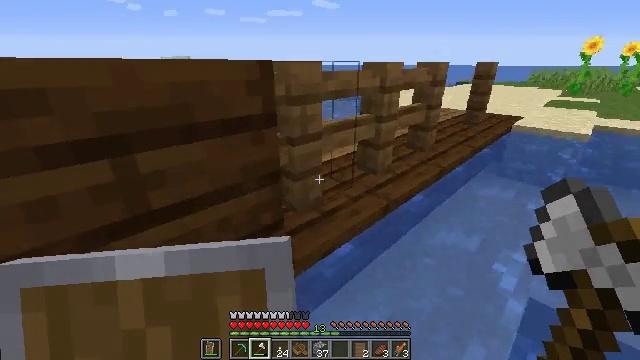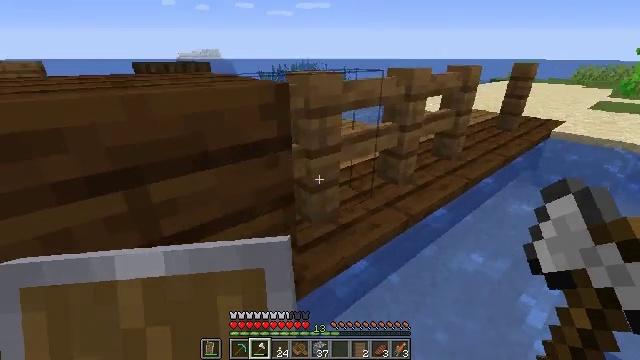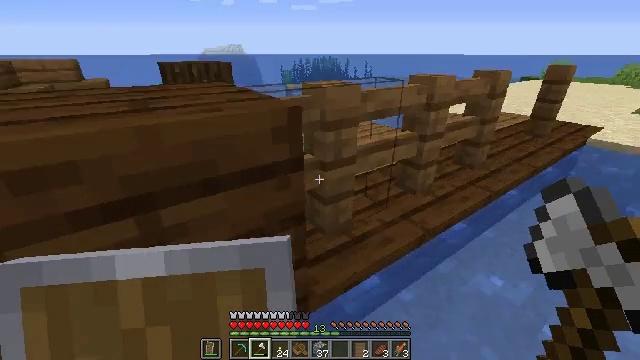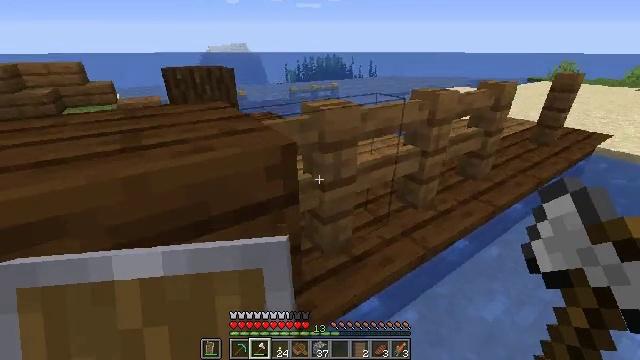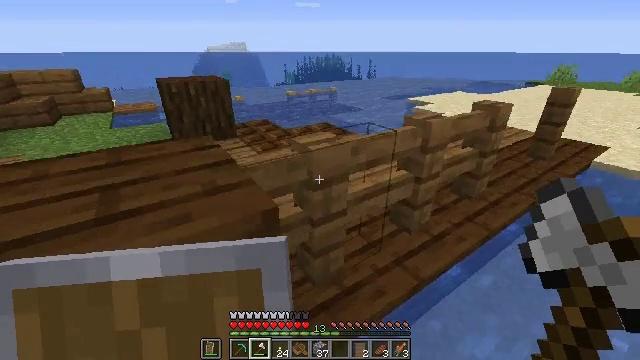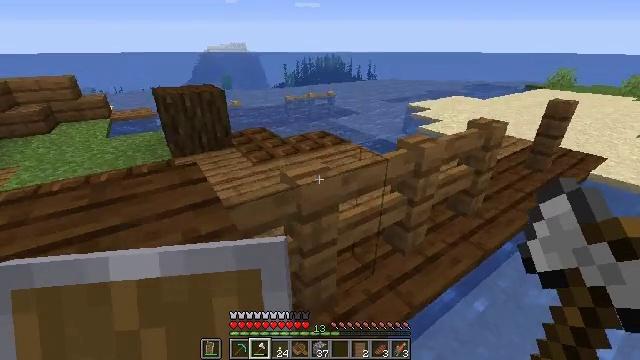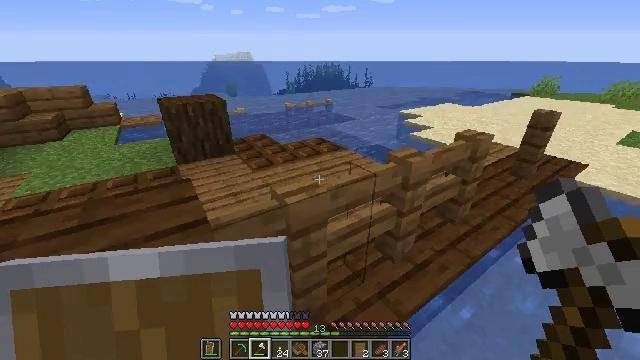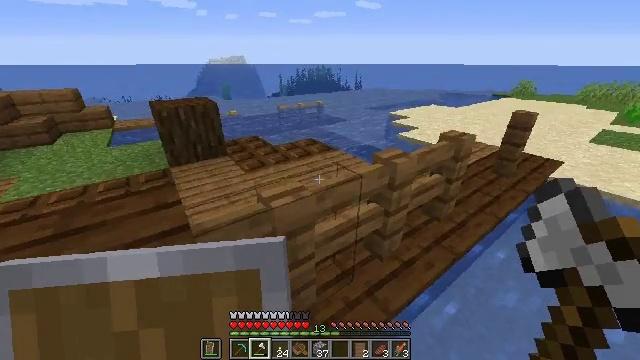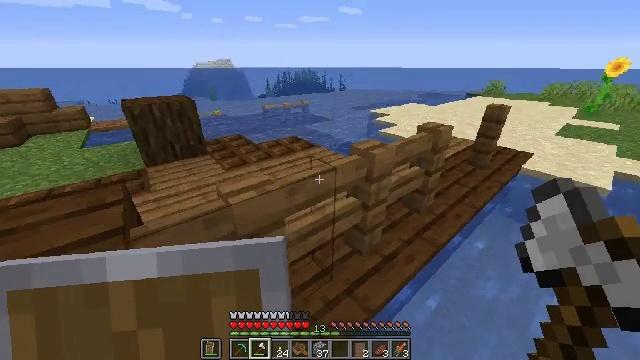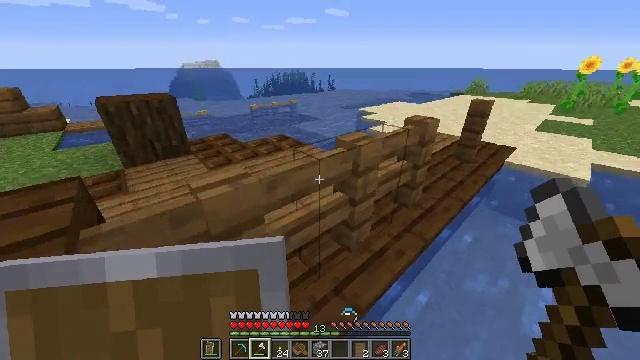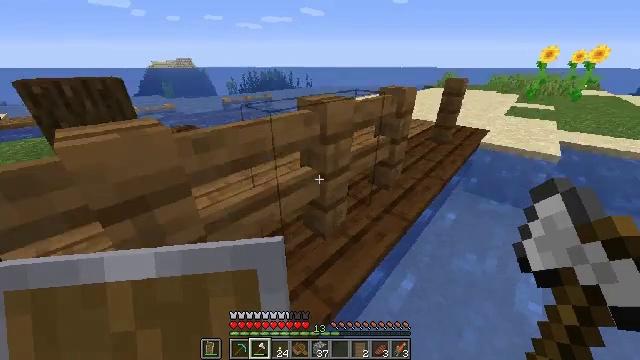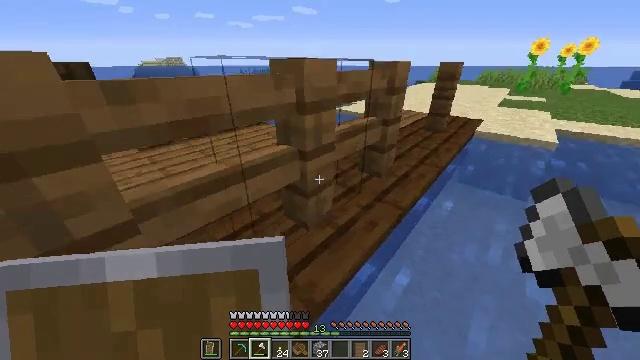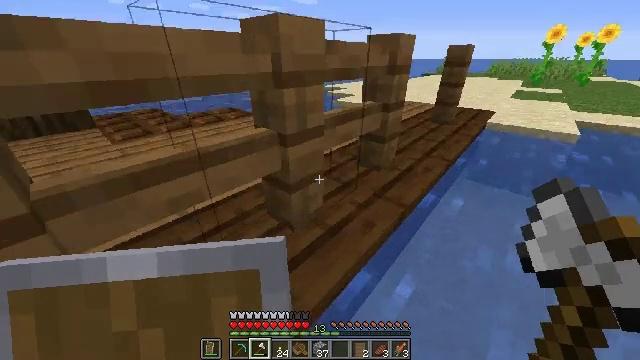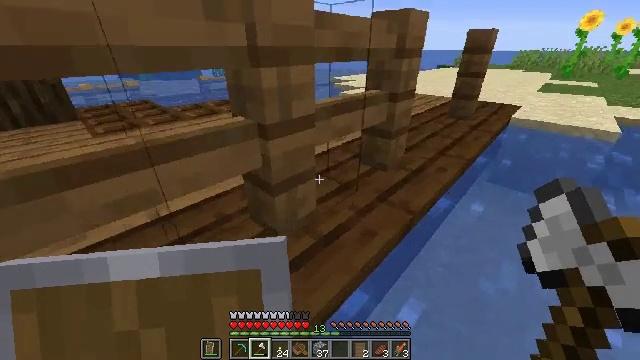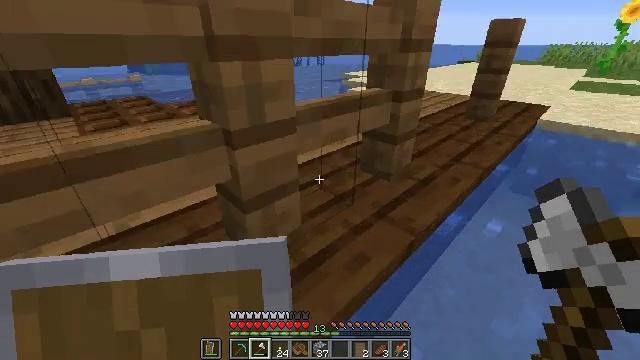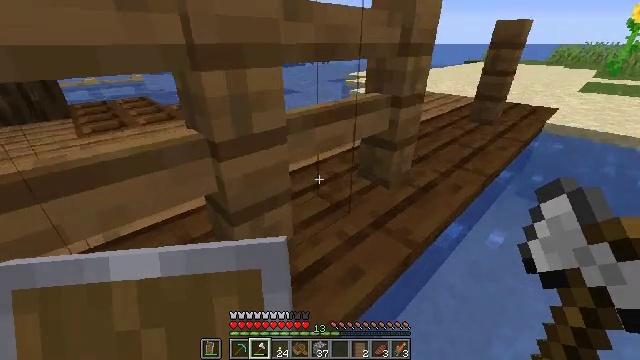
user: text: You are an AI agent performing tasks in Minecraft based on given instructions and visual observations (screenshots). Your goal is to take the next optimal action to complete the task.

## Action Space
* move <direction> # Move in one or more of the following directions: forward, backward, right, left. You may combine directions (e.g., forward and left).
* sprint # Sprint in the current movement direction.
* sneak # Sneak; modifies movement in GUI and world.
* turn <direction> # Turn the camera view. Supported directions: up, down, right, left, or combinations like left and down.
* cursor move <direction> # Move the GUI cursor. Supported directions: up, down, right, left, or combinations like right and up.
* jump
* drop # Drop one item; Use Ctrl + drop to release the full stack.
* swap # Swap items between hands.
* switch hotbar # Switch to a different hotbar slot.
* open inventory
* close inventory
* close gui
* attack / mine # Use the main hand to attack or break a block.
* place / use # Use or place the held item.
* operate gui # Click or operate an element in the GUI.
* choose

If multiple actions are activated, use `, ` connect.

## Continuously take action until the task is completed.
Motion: motion action
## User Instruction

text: Combine diamonds and a stick to craft a diamond shovel.
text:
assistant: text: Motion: move forward, sprint, turn left and down, jump
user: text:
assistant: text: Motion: move forward, sprint, turn left, jump
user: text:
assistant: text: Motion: move forward and move right, sprint, jump
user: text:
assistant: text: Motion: move forward and move right, sprint, jump
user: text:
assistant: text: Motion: move forward and move right, sprint, jump
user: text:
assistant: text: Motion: move forward and move right, sprint, jump
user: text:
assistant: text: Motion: move forward and move right, sprint, turn right, jump
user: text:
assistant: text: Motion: move forward and move right, sprint, turn right, jump
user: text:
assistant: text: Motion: move forward and move right, sprint, turn right, jump
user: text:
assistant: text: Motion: move forward and move right, sprint, turn right, jump
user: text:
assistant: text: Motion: move forward and move right, sprint, turn right, jump
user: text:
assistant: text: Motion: move forward and move right, sprint, jump
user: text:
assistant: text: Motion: move forward and move right, sprint, turn left, jump
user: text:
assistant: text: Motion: move forward and move right, sprint, turn left, jump
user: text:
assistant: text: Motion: move forward and move right, sprint, jump
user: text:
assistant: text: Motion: move forward and move right, sprint, turn left, jump
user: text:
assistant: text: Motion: move forward and move right, sprint, turn left, jump
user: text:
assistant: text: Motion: move forward and move right, sprint, turn left, jump
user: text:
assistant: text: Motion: move forward and move right, sprint, turn left, jump
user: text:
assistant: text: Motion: move forward and move right, sprint, jump
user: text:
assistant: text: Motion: move forward and move right, sprint, jump
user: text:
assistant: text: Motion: move forward and move right, sprint, jump
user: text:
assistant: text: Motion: move forward and move right, sprint, jump
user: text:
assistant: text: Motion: move forward and move right, sprint, jump
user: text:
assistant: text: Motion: move forward and move right, sprint, jump
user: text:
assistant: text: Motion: move forward and move right, sprint, jump
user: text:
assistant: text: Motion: move forward and move right, sprint, turn down, jump
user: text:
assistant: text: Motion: move forward and move right, sprint, turn down, jump
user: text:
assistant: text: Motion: move forward and move right, sprint, turn left and down, jump
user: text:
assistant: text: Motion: move forward and move right, sprint, turn left, jump